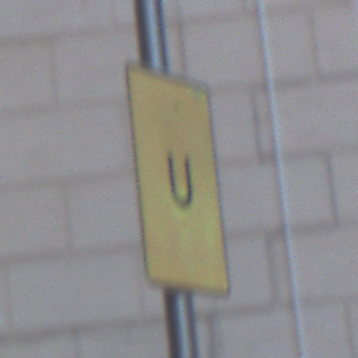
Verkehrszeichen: AnkuendigungOderFortsetzungUmleitungOhnePfeilsymbol
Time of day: SunriseSunset
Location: Outdoor (Urban)
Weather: Clear
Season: NotSpecified
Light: Natural